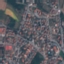
Land use / land cover: Residential